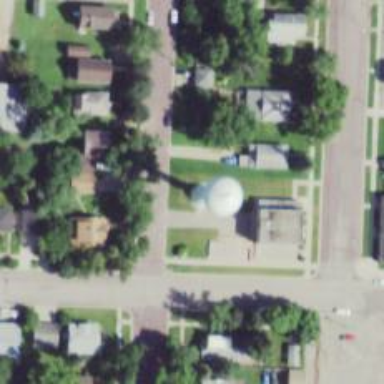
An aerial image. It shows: Water tower that is man-made.